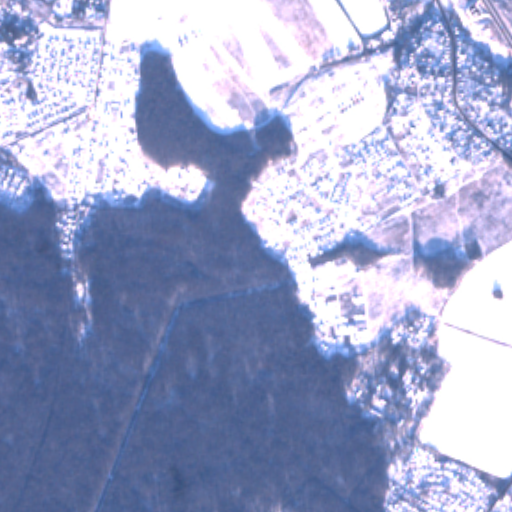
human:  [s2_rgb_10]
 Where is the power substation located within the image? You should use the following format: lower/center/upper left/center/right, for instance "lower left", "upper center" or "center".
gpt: The power substation is located in the center right of the image.
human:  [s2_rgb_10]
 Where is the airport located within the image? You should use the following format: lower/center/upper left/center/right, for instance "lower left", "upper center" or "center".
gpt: There is no airport in the image.